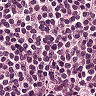
Metastatic tissue present: no